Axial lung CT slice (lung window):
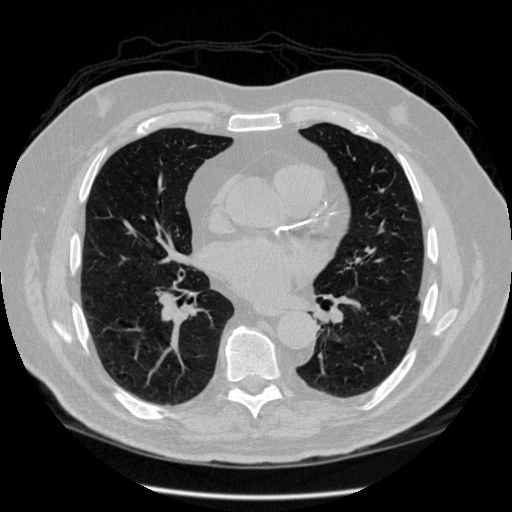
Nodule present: no